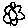
Label: flower